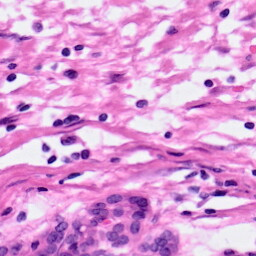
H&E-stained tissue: Pancreatic